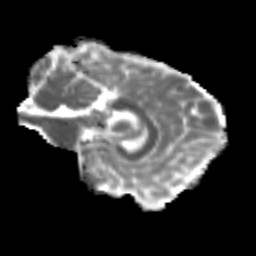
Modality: MD
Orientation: sagittal
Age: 19
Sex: female
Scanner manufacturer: siemens
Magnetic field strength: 3 T
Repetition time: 3.5 s
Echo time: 0.113 s